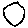
Label: circle